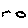
Label: cloud